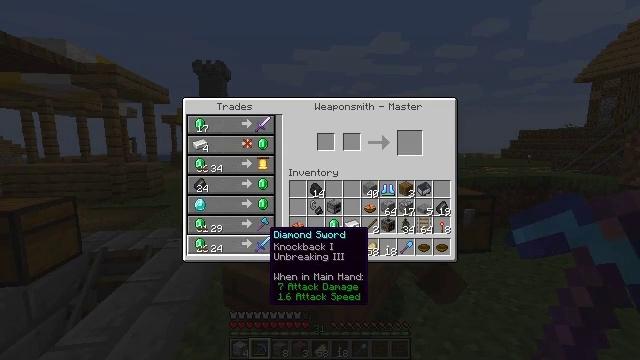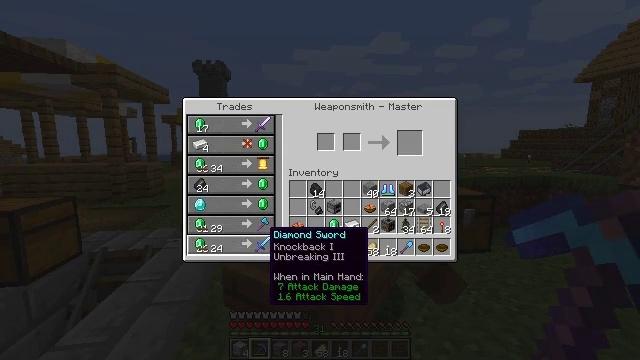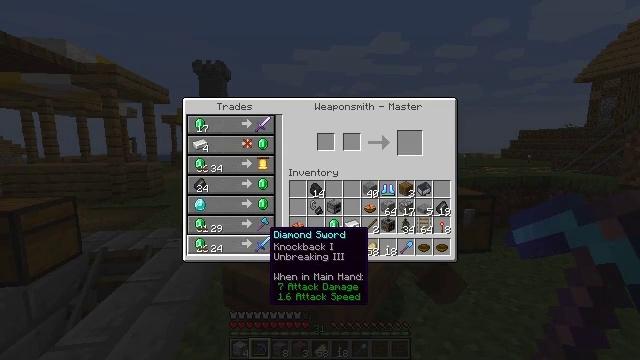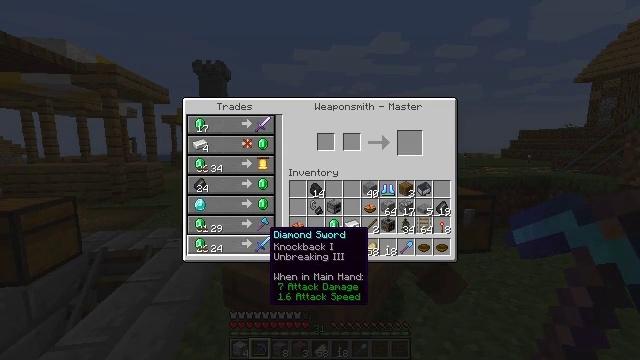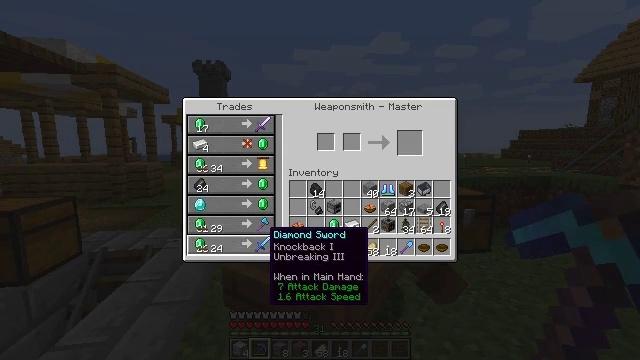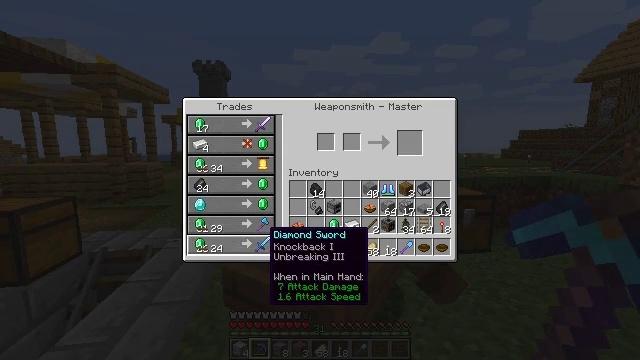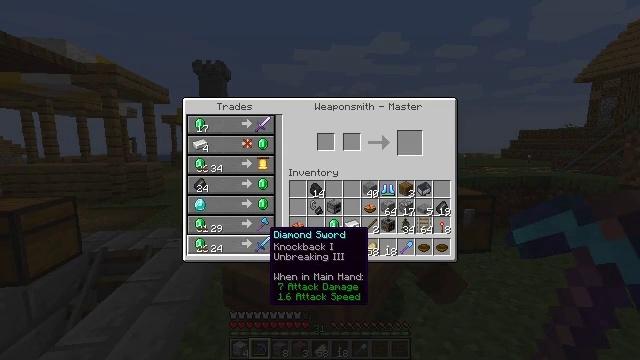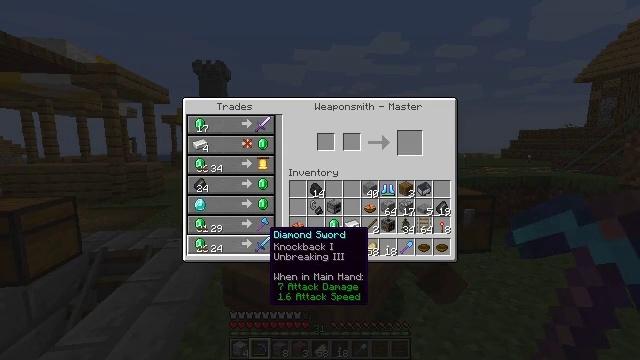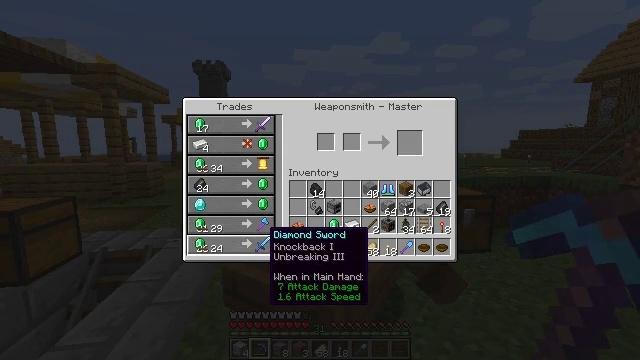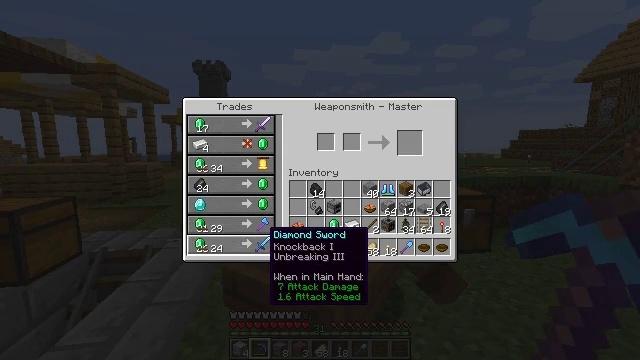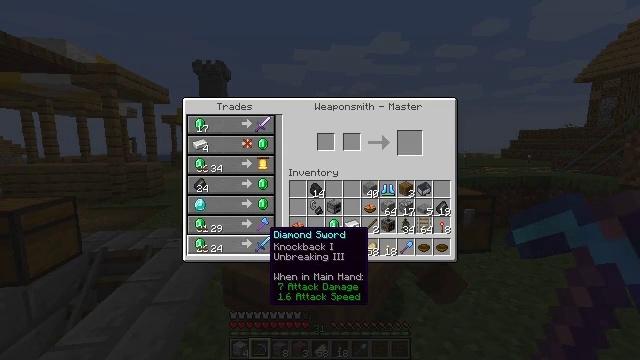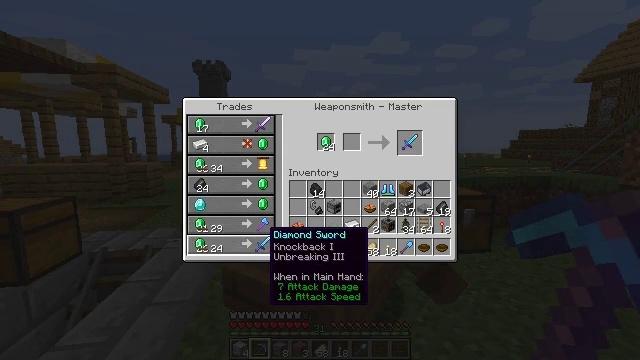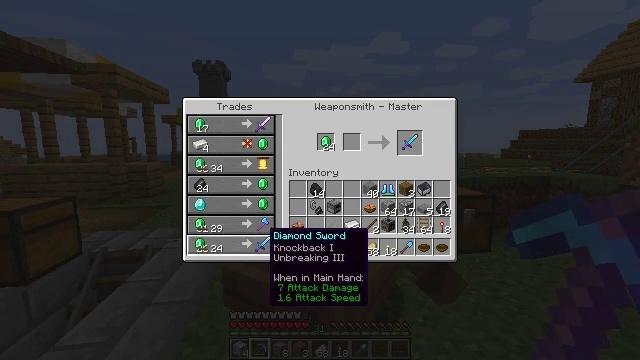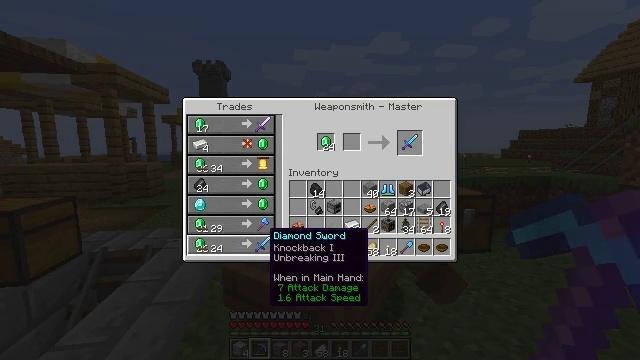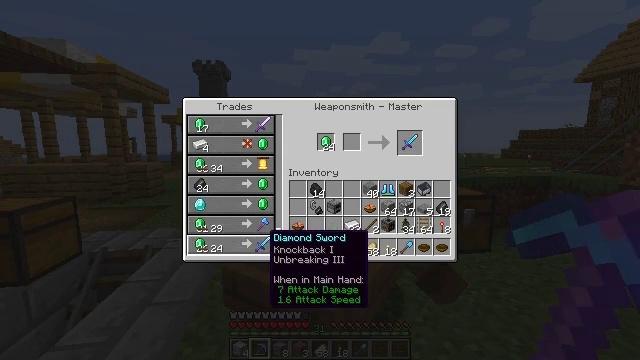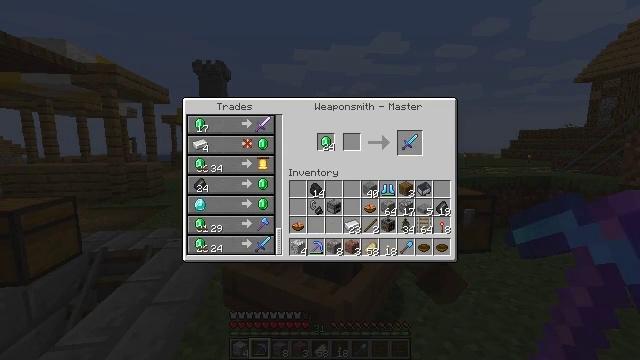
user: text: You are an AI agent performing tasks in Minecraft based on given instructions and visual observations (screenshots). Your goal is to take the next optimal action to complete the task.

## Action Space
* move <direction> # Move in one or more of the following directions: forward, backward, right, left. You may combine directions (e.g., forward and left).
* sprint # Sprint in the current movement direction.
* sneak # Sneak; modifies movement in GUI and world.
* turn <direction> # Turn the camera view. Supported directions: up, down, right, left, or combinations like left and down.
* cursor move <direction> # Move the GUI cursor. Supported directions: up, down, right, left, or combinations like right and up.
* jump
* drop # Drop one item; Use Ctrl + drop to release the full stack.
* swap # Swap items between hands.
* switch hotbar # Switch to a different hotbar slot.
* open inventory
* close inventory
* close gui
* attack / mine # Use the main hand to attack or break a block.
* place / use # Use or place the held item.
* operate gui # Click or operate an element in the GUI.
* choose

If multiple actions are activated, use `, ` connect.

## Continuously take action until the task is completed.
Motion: motion action
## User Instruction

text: Craft a diamond sword.
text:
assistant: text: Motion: no_op
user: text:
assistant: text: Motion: no_op
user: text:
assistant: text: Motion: no_op
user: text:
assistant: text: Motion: no_op
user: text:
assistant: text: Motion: no_op
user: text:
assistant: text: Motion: no_op
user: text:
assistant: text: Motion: no_op
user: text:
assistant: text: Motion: no_op
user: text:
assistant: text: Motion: no_op
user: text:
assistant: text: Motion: no_op
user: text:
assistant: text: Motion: operate gui
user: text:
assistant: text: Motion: operate gui
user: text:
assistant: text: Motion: no_op
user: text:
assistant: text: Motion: no_op
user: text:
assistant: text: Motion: cursor move right and down
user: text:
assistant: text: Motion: cursor move right and down
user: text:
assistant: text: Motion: cursor move right and down
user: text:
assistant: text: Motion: cursor move right
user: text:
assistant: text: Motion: no_op
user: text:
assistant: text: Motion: cursor move right and up
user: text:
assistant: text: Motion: cursor move right and up
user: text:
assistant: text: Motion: cursor move right and up
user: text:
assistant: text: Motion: cursor move up
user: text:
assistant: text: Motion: cursor move up
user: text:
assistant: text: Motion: no_op
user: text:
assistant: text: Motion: no_op
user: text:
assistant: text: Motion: no_op
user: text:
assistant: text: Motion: no_op
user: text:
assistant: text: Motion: no_op
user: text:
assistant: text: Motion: no_op